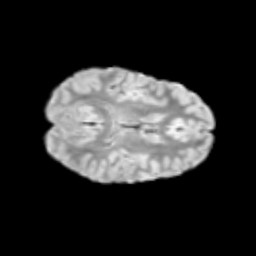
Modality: T2w
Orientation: axial
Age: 10
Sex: female
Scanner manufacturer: siemens
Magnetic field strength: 3 T
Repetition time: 3.8 s
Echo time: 0.07 s